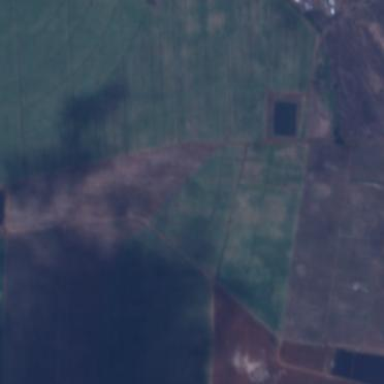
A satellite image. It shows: Farmland with sugarcane crops.